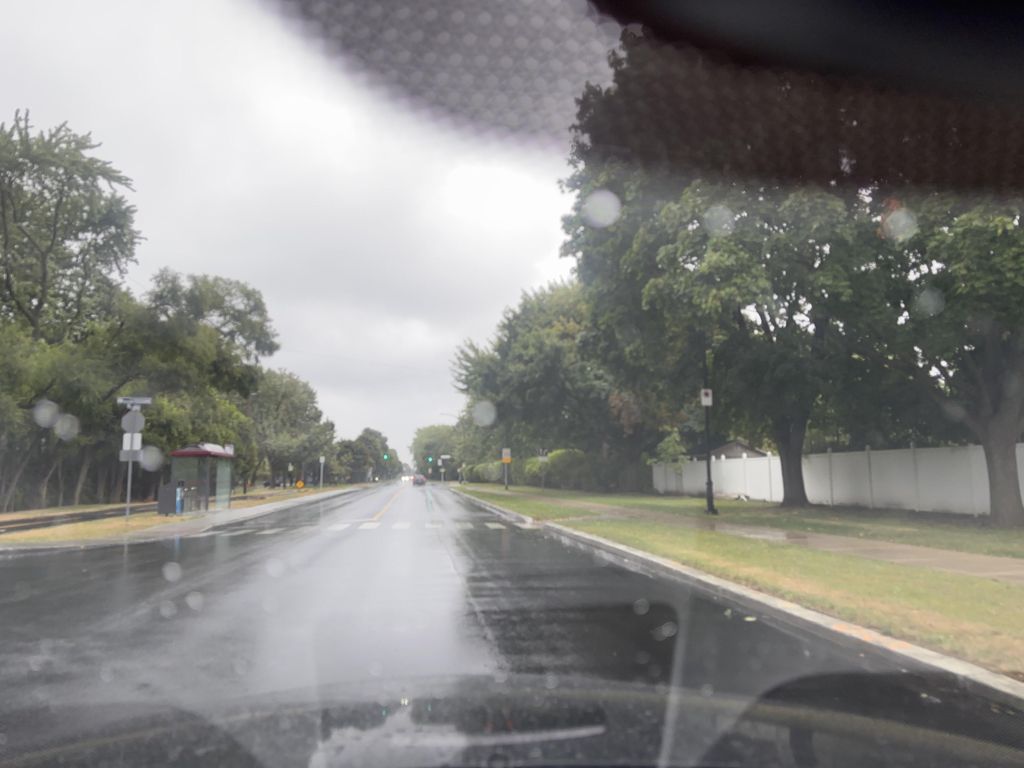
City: montreal